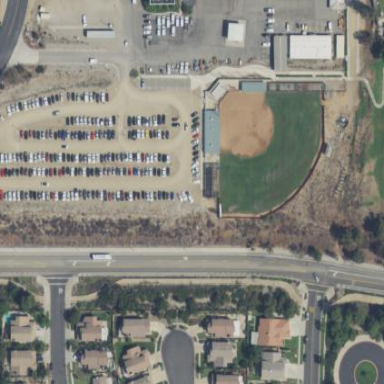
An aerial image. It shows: Unpaved parking area.